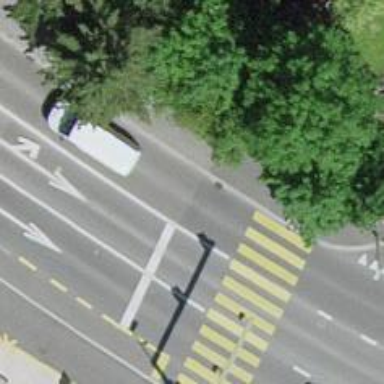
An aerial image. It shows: Road with traffic signals controlling the flow of traffic.